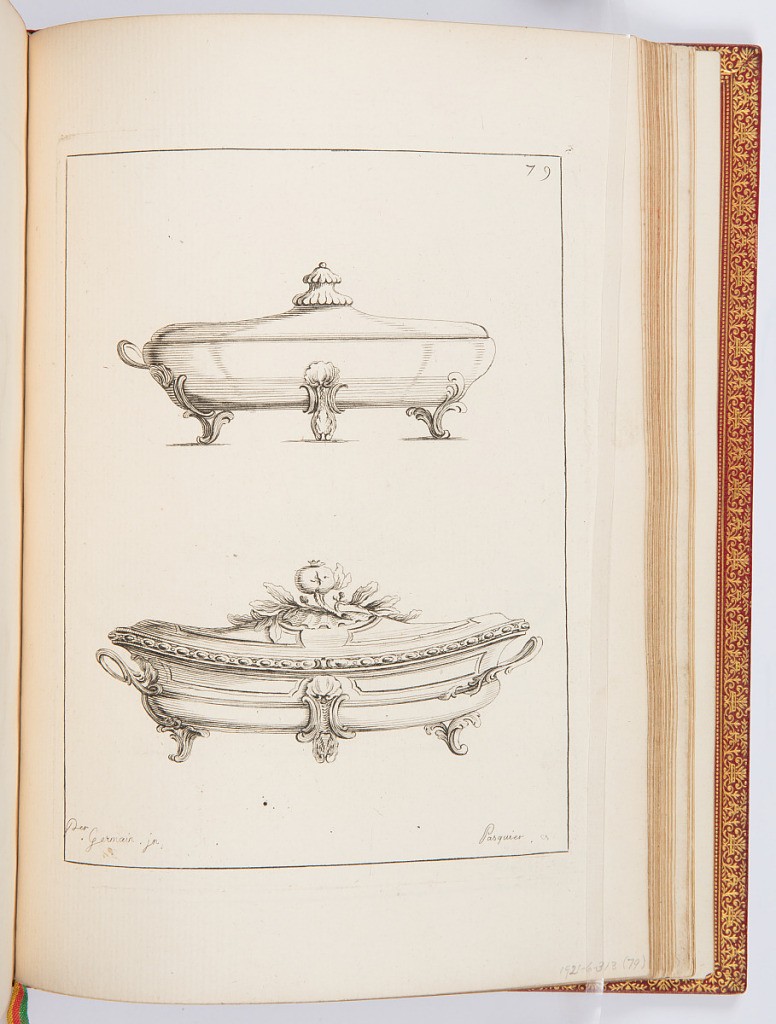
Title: Terrines
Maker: Pierre Germain, French, 1703 - 1783
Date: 1748
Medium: Etching on laid paper
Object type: Print
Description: Designs for two tureens decorated with ornament motifs including scallop shells, scrolls, pomegranite finial, bead and bar course. The plate is signed and numbered.